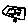
Label: square